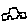
Label: car